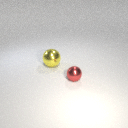
large yellow metal sphere to the left of small red metal sphere